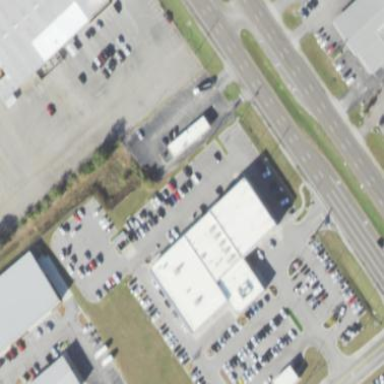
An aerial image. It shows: Car shop building.